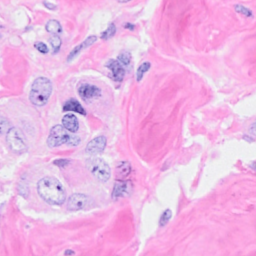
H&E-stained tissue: Breast